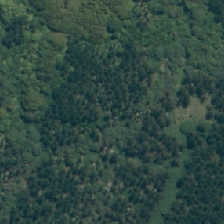
Land cover: indigenous_forest